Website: slack
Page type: billing-address
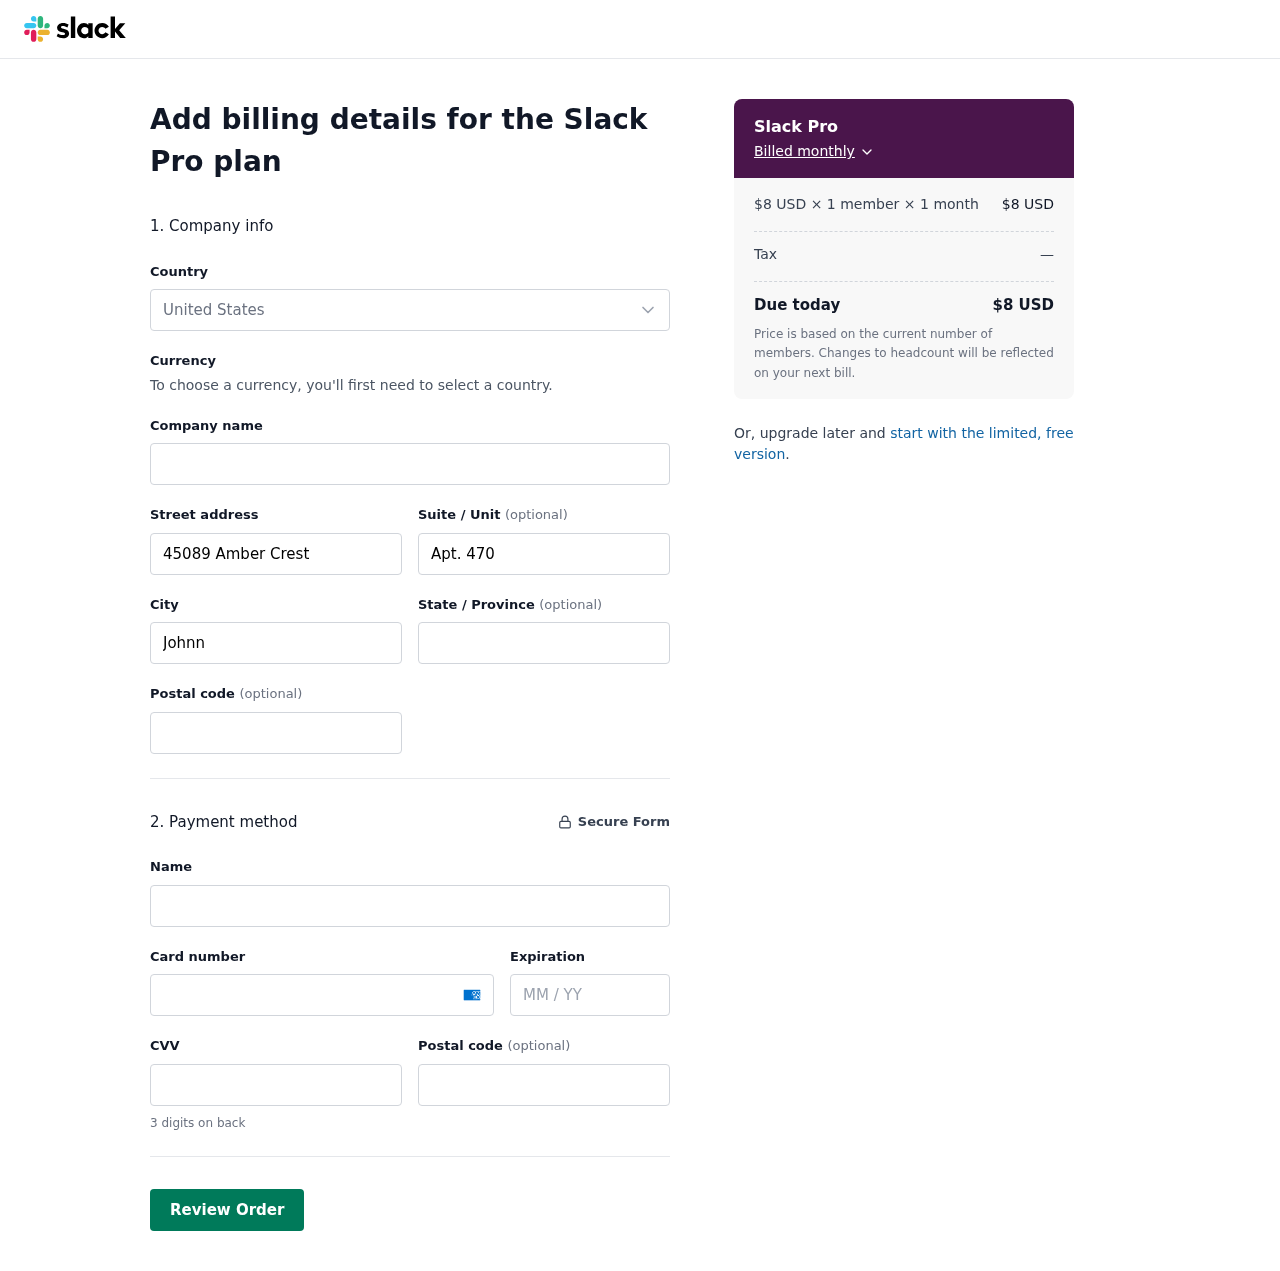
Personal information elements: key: PII_CARD_CVV
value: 8650
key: PII_CARD_EXPIRY
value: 10/30
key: PII_CARD_NUMBER
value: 3739 7004 6217 710
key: PII_CITY
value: Johnnymouth
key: PII_COUNTRY
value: United States
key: PII_FULLNAME
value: Nicole Walton
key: PII_POSTCODE
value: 49670
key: PII_POSTCODE2
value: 48215
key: PII_STATE
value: North Carolina
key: PII_STREET
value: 45089 Amber Crest
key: PII_STREET2
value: Apt. 470
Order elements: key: ORDER_PLAN_PRICE
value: $8 USD
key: ORDER_NUM_MEMBERS
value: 1 member
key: ORDER_NUM_MONTHS
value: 1 month
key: ORDER_SUBTOTAL
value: $8 USD
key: ORDER_TAX
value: —
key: ORDER_TOTAL
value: $8 USD